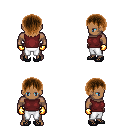
a pixel art fantasy rpg character, male body template, human, dark skin, maroon sleeveless shirt, white pants, brown plain hairstyle, gold gloves, ghillies, four views (front, back, left, right), 2x2 character sprite sheet, small pixel art, hard edges, no anti-aliasing